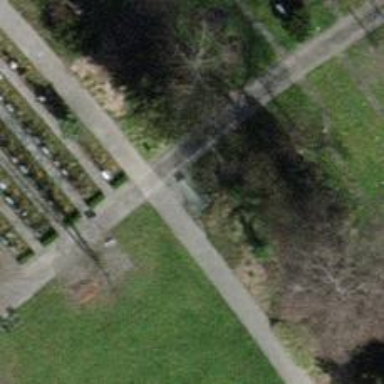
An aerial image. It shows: Bench.